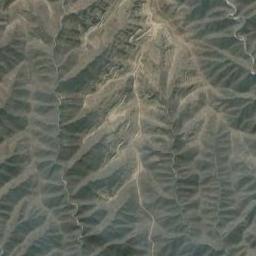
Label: mountain